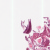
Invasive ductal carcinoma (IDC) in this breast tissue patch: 0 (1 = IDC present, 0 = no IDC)